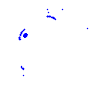
Particle: pion